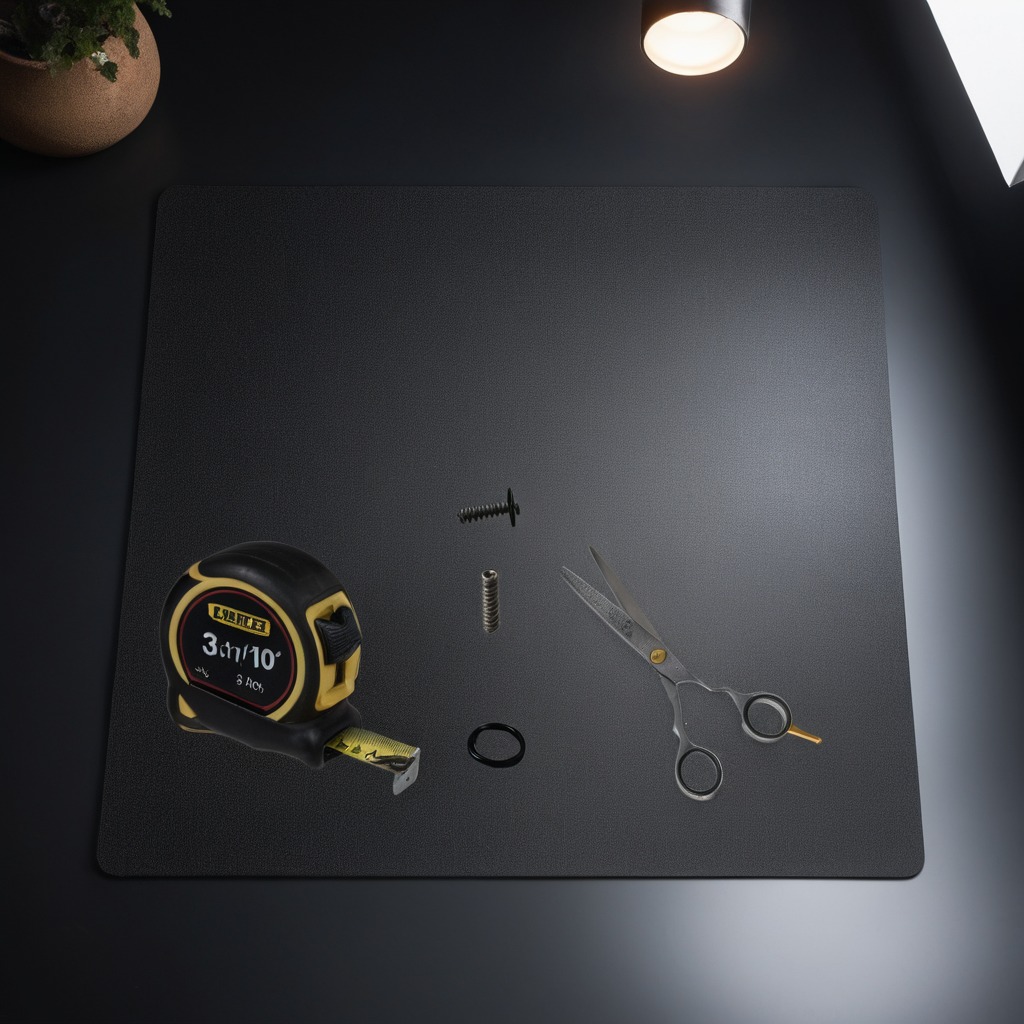
A rubber Oring, a measuring tape, a metal machine screw, a coiled metal spring, and a pair of scissors are lying on the clean granite tabletop.